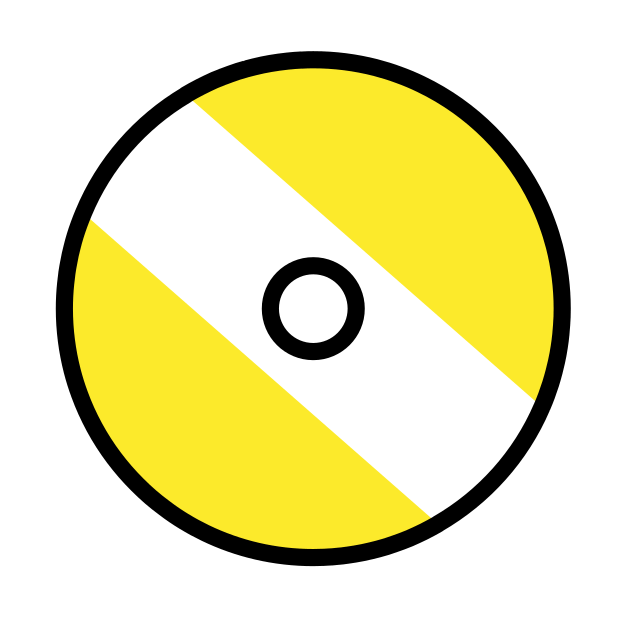
dvd